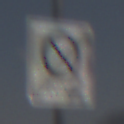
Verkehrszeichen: EndeEingeschraenktesHalteverbotZone
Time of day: Midday
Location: Outdoor (Nature)
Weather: PartlyCloudy
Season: NotSpecified
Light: Natural